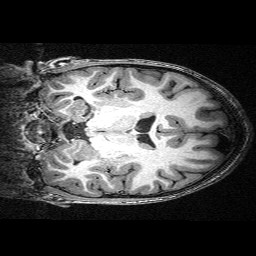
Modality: T1w
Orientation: coronal
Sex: male
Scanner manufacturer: siemens
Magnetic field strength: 3 T
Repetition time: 2.3 s
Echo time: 0.00336 s